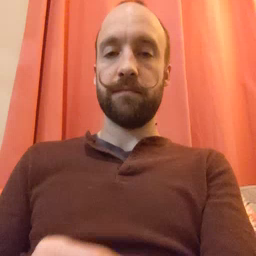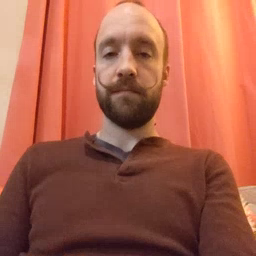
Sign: brown